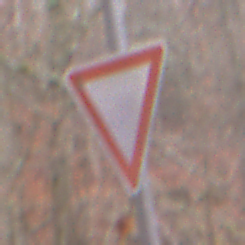
Verkehrszeichen: VorfahrtGewaehren
Umgebung: Outdoor, Nature
Tageszeit: Midday
Wetter: Overcast
Licht: Natural
Jahreszeit: Autumn
Kontrast: LowContrast